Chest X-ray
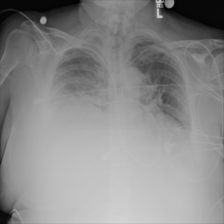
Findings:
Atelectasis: positive
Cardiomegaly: negative
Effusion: positive
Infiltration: negative
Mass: negative
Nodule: negative
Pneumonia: negative
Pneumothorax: negative
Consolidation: negative
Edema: negative
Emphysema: negative
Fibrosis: negative
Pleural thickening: negative
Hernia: negative